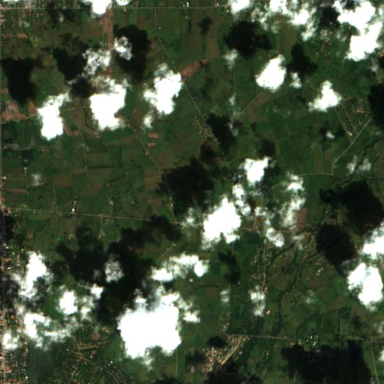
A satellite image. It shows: Farmland with rice crop.